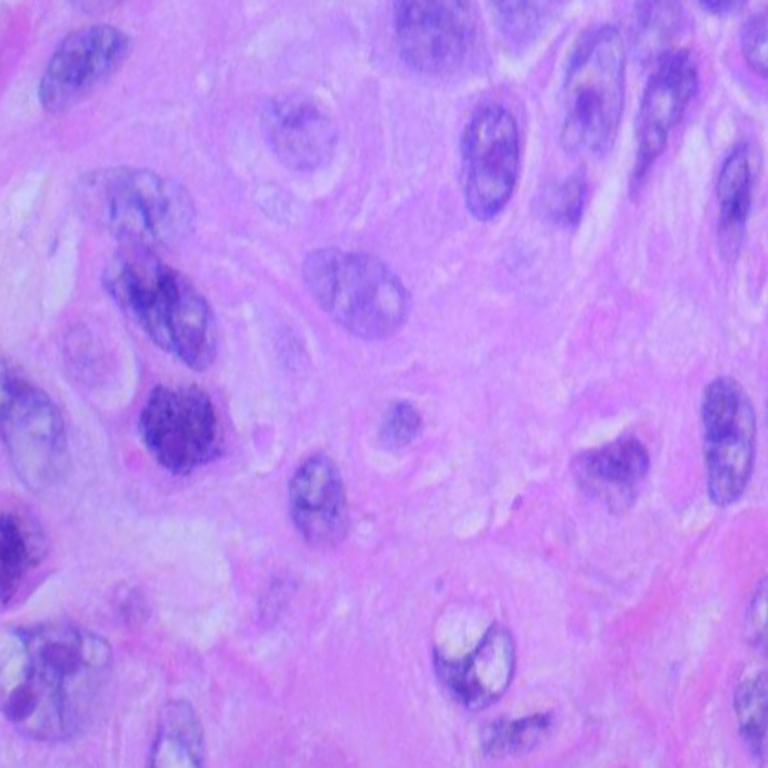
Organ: lung
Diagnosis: squamous carcinomas